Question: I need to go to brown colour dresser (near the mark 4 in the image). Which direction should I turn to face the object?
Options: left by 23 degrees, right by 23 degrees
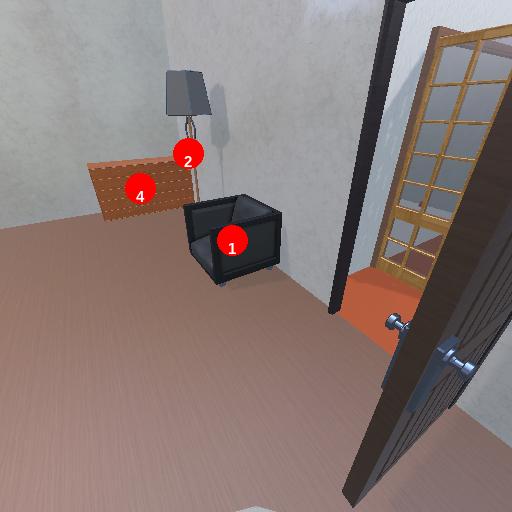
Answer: left by 23 degrees